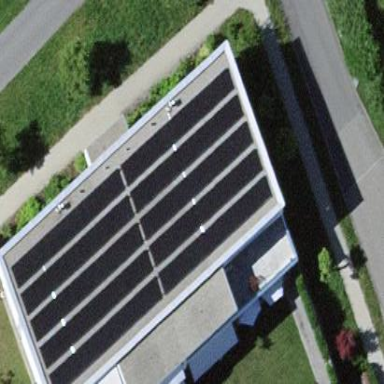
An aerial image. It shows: Solar power generator.